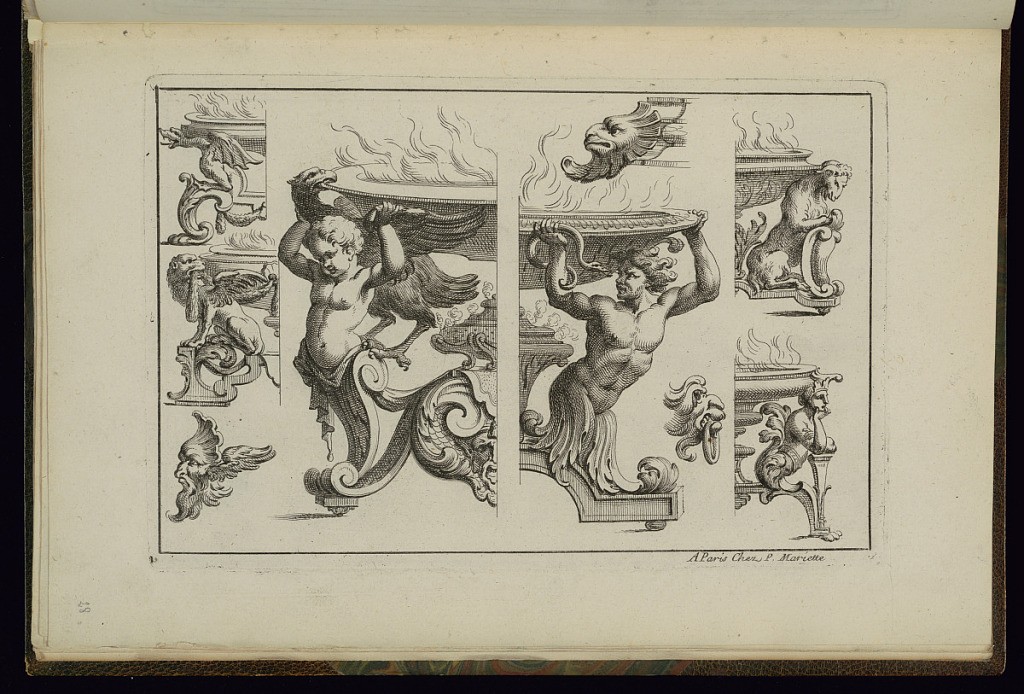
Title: Braziers and Ornament Designs
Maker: Alexis Loir, French, 1640 - 1713
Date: ca.1660–1713
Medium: Engraving on paper
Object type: Print
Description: Designs for braziers and details of ornament featuring masks (mascarons), terminal figures, male torso's, winged putto, griffins, dragon, goat, shield, eagle, festoon of leaves, foliate scrolls, scrolling leaves (rinceaux), and fish scale pattern.